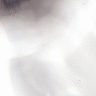
Metastatic tissue present: no